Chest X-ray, AP view. Patient: 62 years old, sex F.
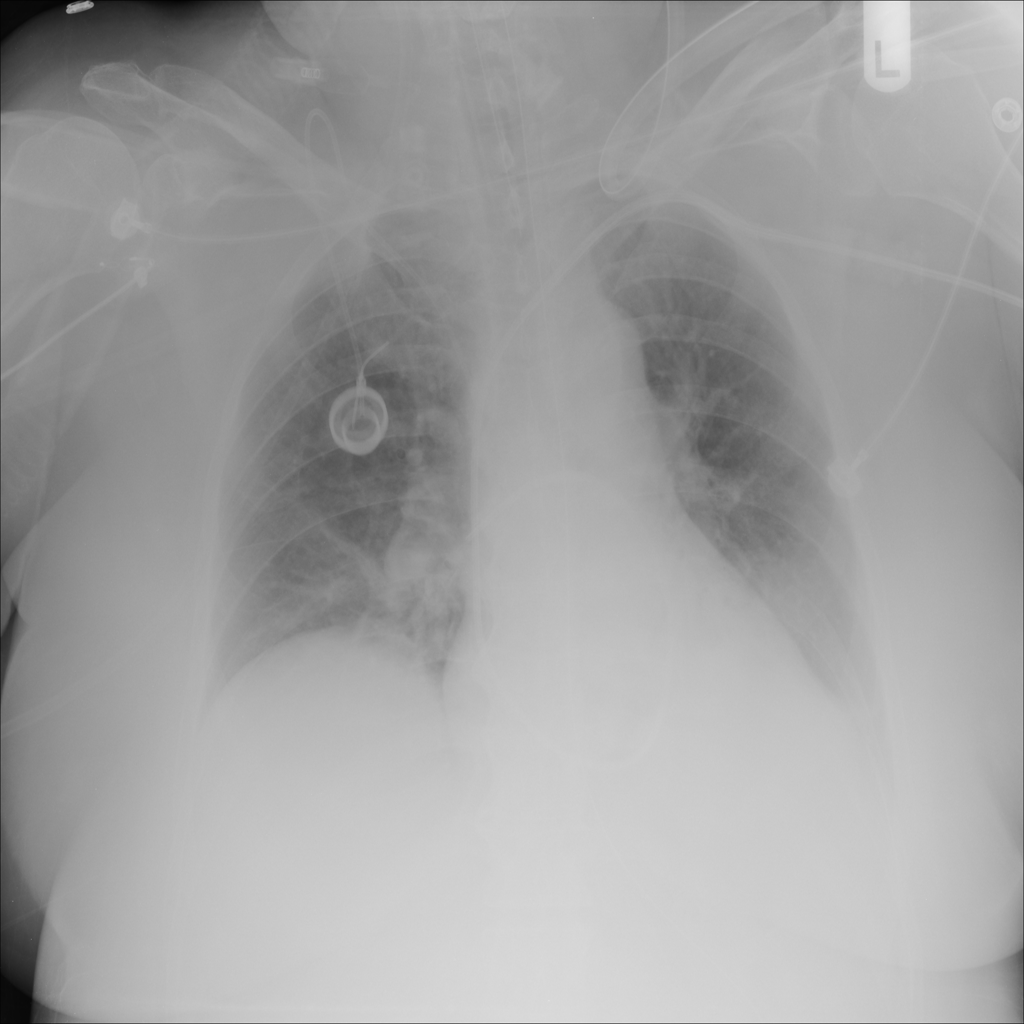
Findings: Atelectasis